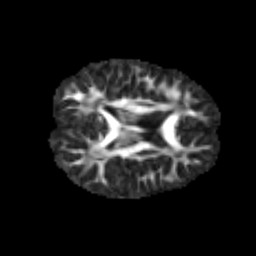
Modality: FA
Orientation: axial
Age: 7
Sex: male
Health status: healthy